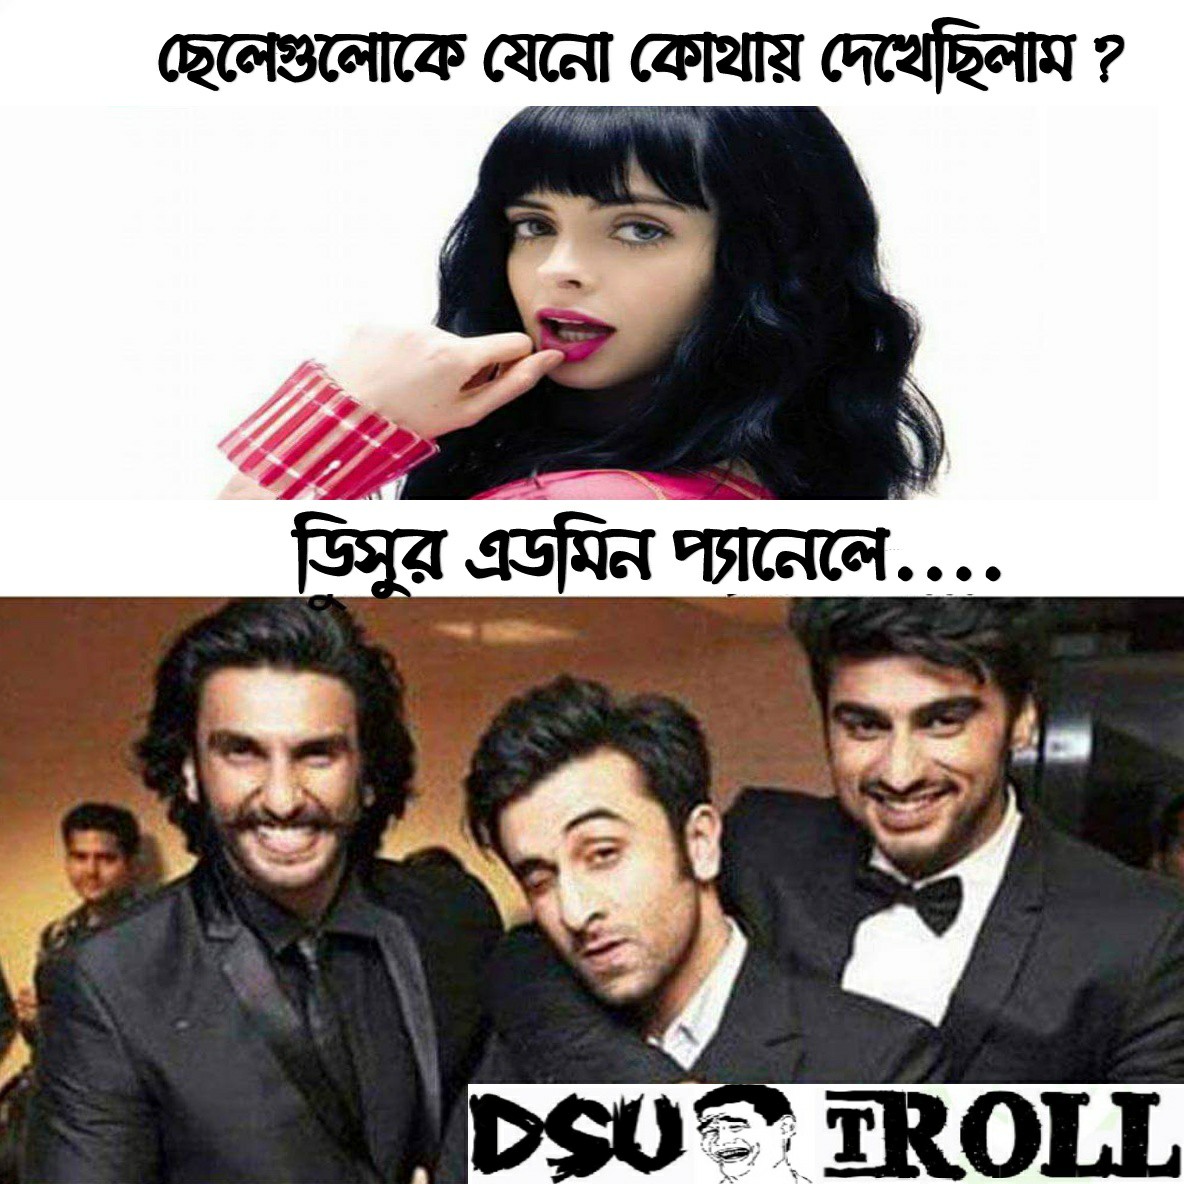
Caption: ছেলেগুলোকে যেনো কোথায় দেখেছিলাম ?     ডিসুর এডমিন প্যানেলে
Label: non-hate